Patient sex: M
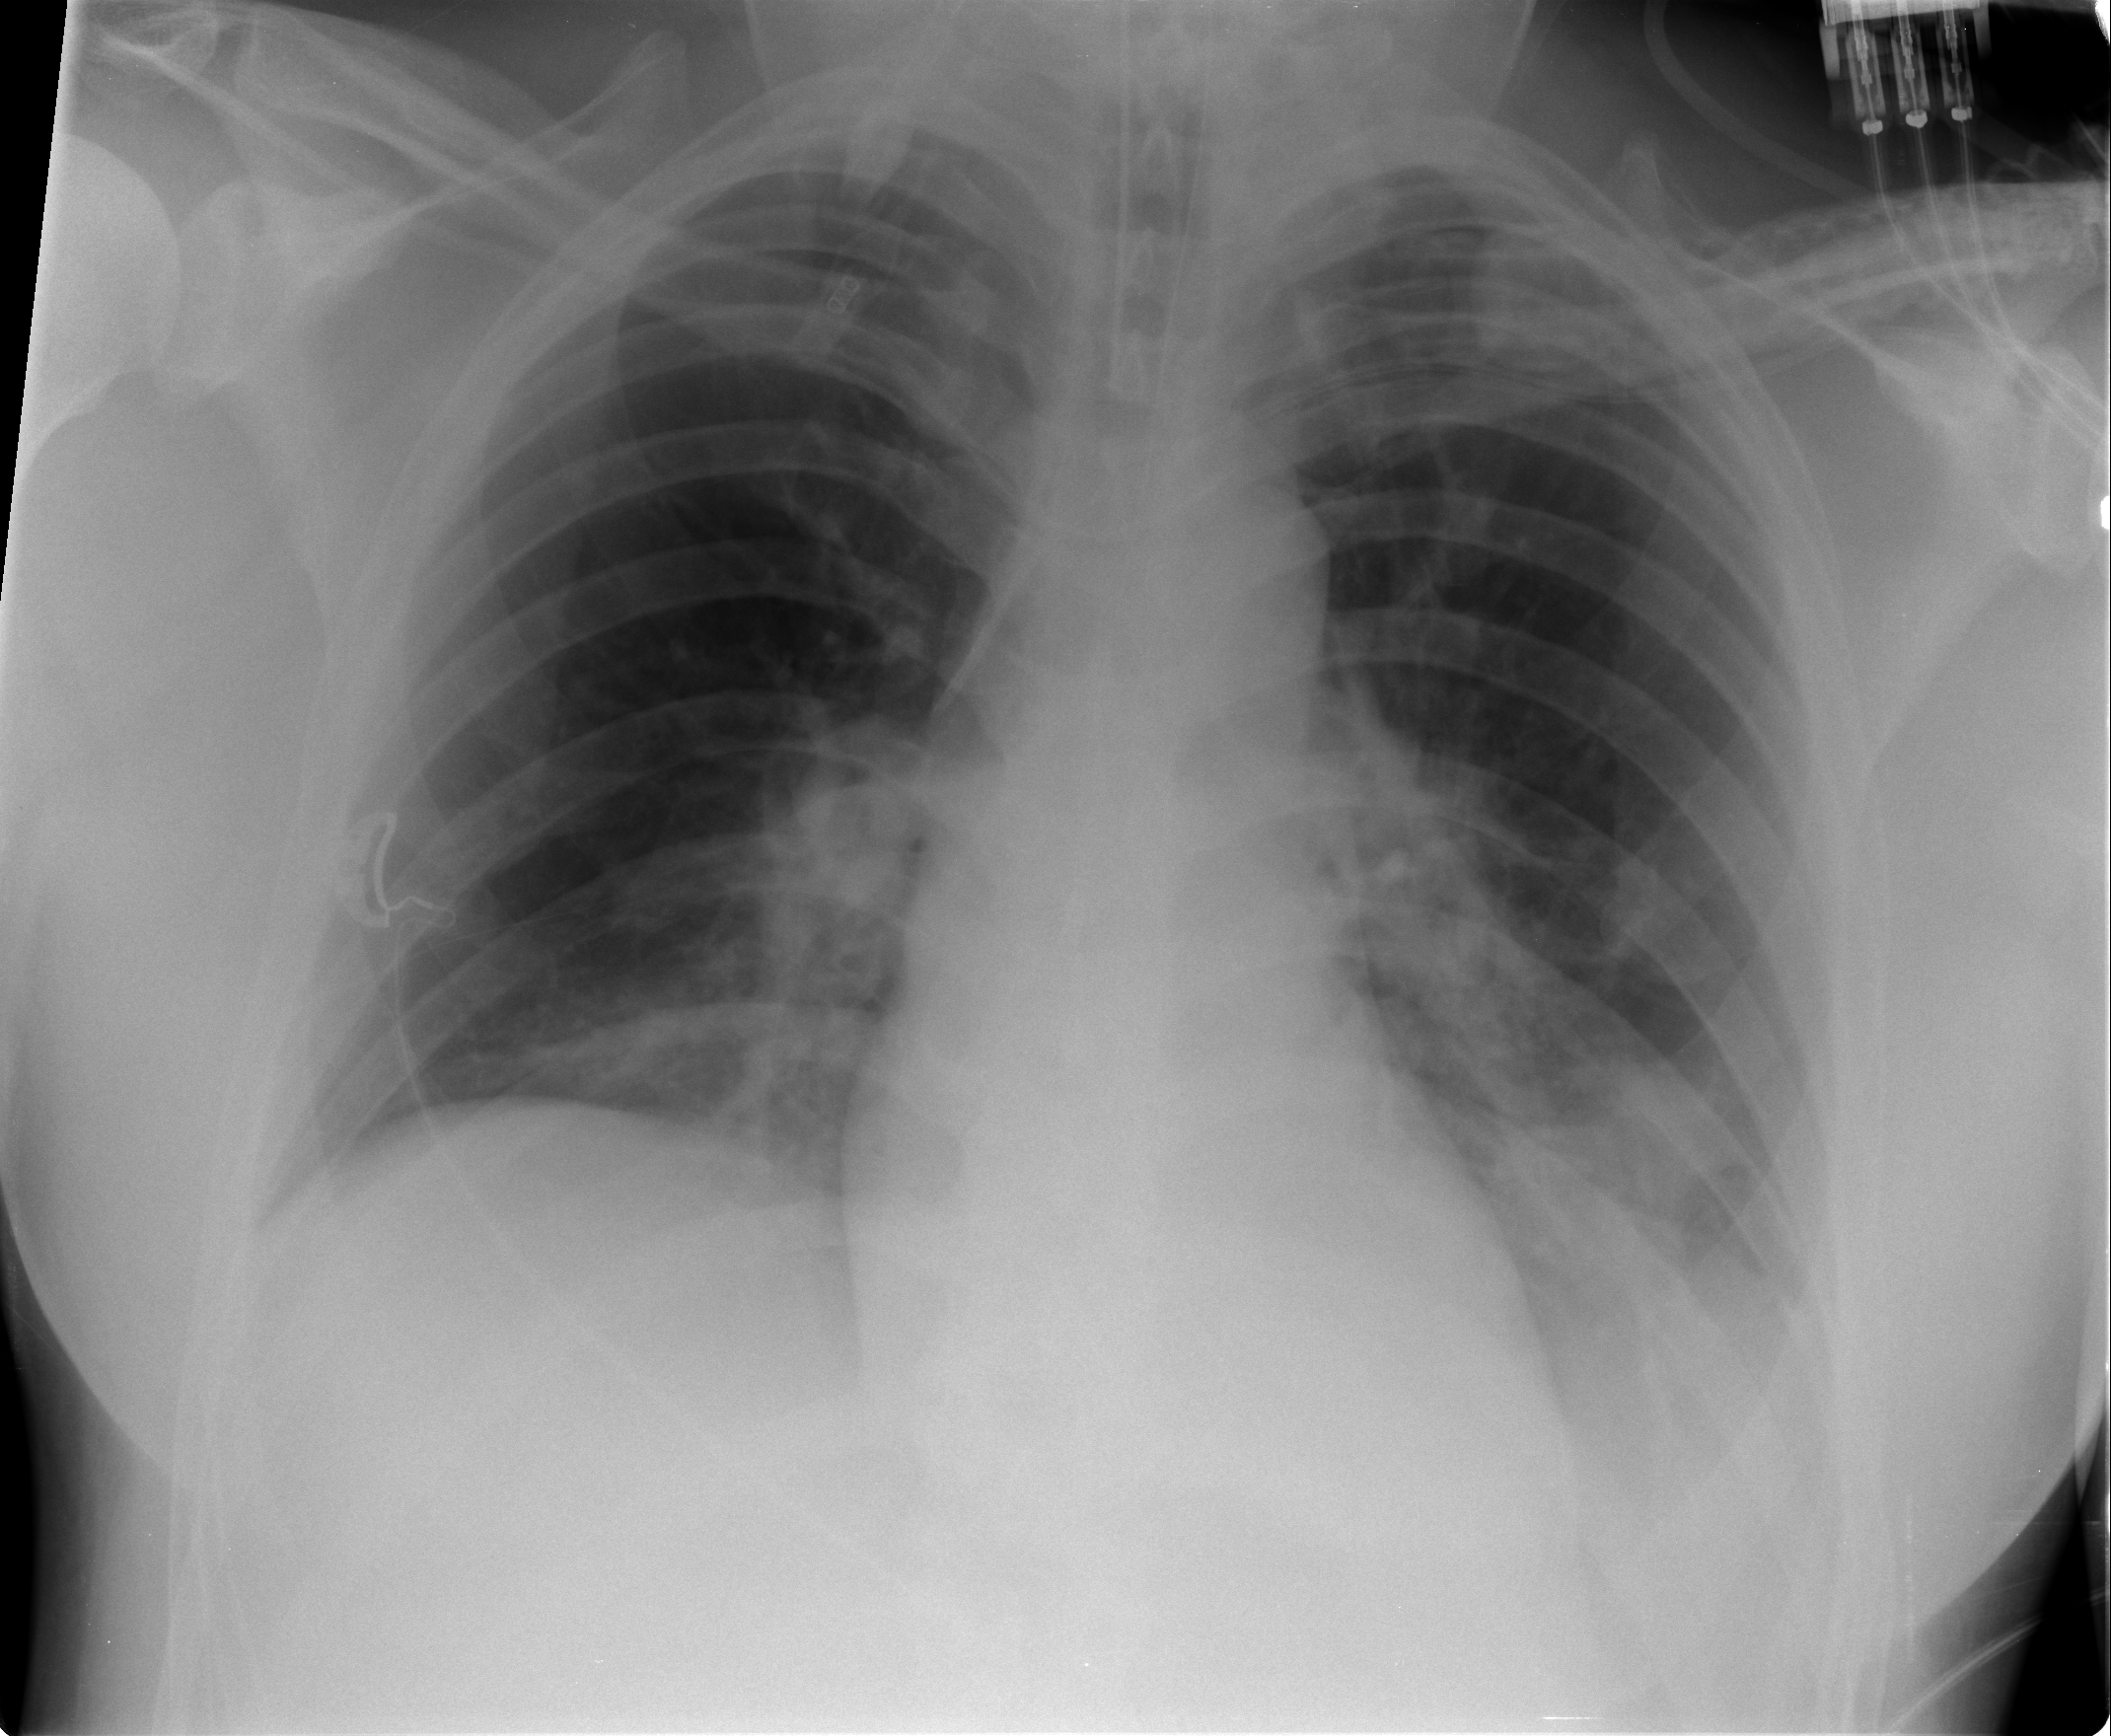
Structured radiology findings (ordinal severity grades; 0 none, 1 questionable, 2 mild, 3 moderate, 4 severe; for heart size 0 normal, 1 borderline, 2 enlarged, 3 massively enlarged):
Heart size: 0
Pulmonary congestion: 1
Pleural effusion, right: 0
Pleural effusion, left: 2
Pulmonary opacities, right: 0
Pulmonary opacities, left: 0
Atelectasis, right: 1
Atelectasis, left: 2